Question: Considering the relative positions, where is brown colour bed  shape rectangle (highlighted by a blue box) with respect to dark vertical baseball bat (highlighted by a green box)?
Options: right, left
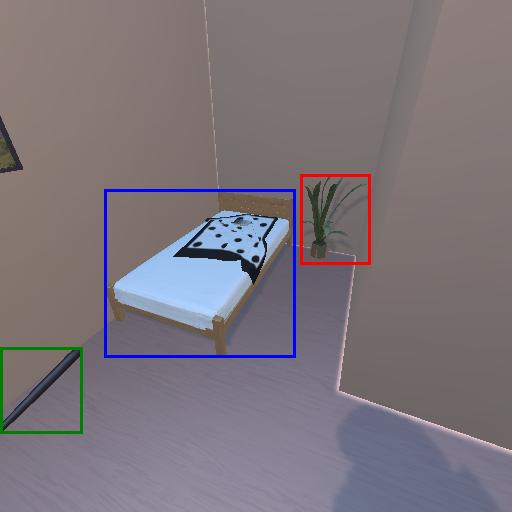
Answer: right